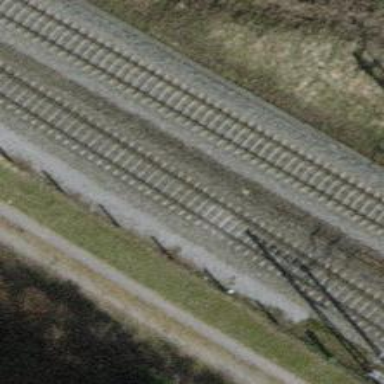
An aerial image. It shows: Single-track railway with electrified contact lines.